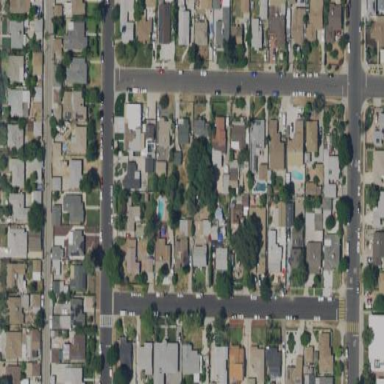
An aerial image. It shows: This residential area consists of single-family homes.